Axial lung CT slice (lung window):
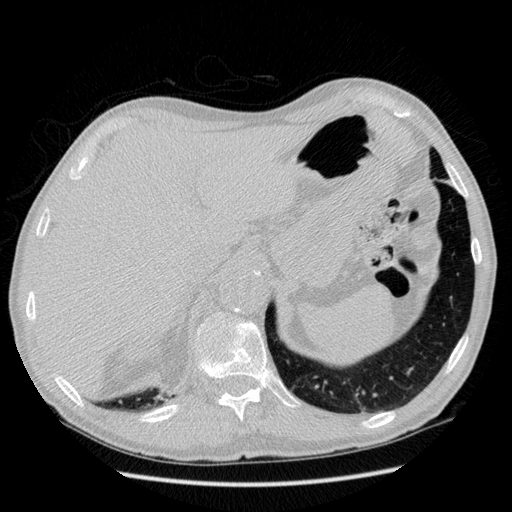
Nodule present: no